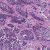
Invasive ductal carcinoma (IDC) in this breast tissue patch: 1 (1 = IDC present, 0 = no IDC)